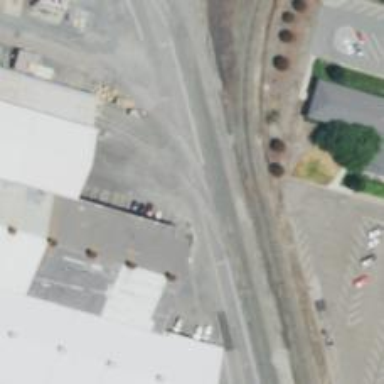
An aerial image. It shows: Rail spur service.